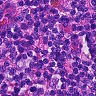
Metastatic tissue present: no